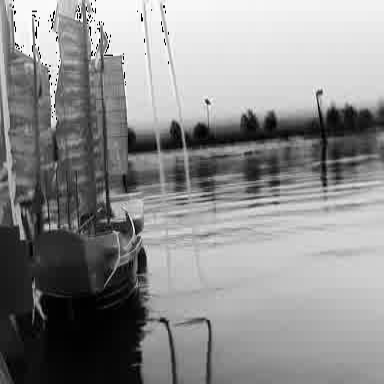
There is a sailboat in the infrared image.